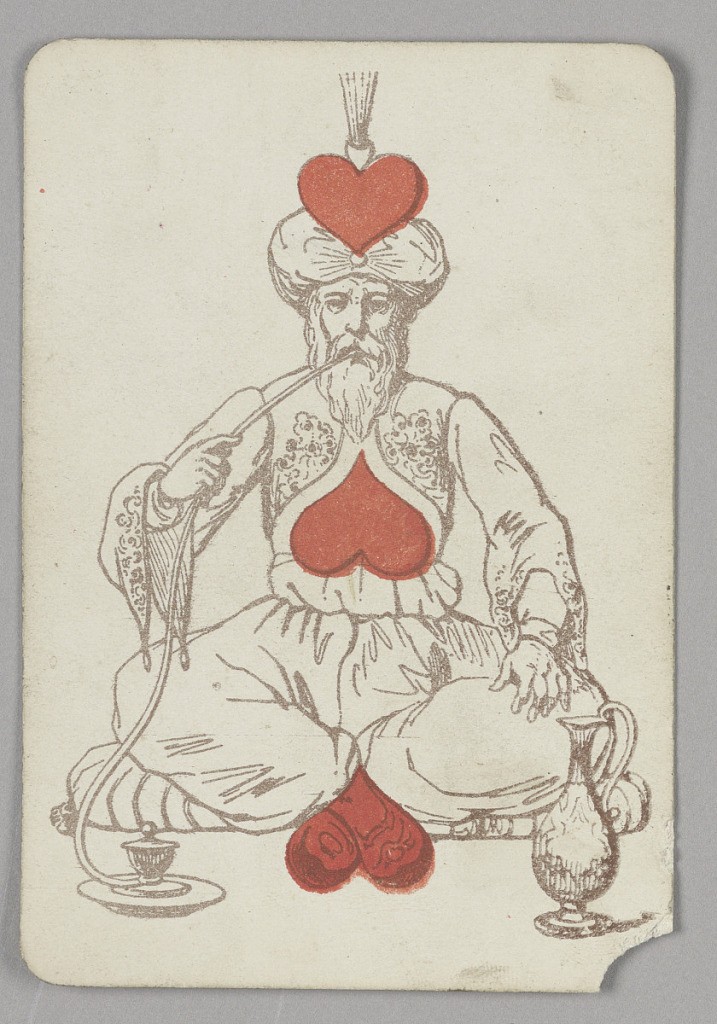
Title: Three of Hearts
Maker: E. Le Tellier, French, active late 19th century
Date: late 19th century
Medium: Lithograph on paper
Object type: Playing card
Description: Three of Hearts playing card from a pack of transformation playing cards. Male bearded figure depicted in outline, wearing oriental dress including a turban. He sits in a meditative pose on a cushion, his legs folded, and smokes from a long pipe. Three heart symbols integrated into his image, the uppermost heart forming a decoration of his turban, the center heart forming decoration at his chest, and the third heart forming his crossed feet.